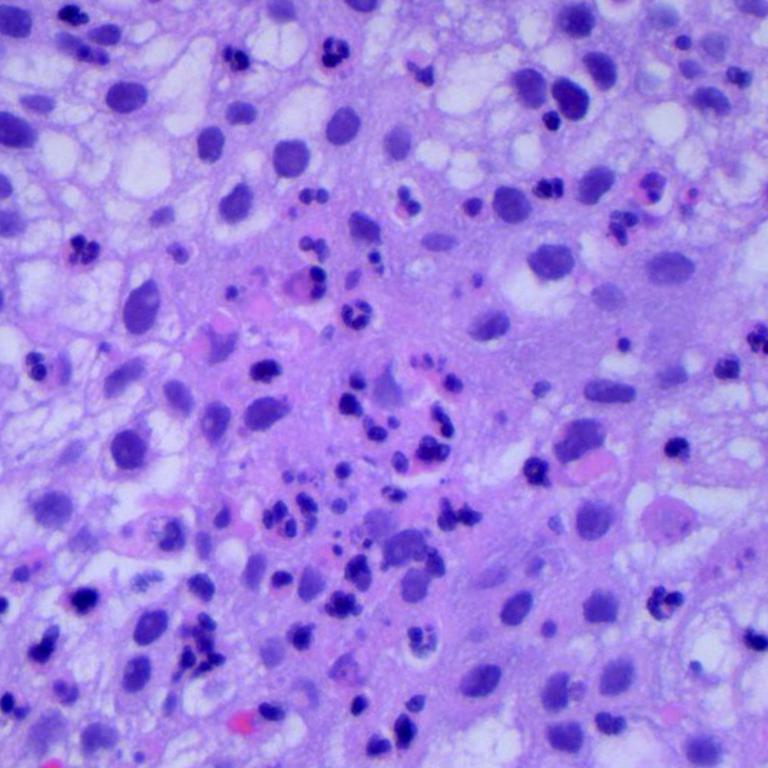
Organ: lung
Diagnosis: squamous carcinomas